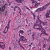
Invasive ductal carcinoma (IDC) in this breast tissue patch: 1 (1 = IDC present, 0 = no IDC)